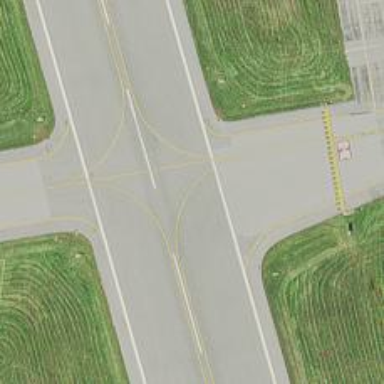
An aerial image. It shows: Image of taxiway at airport.